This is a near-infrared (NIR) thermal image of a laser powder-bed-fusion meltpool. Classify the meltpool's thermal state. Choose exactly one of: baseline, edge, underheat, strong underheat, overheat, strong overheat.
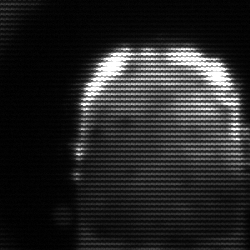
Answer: baseline